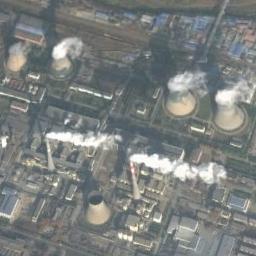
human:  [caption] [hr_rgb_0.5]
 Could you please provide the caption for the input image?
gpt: There are seven thermal power stations here, two of which are thinner and taller than others .

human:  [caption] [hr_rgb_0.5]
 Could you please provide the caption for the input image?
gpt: In the thermal power station there are neatly planned factories and good greenery  There are five cooling towers, Four of which are steaming, and two are smoke stack .

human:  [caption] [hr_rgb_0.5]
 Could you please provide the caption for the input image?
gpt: The thermal power station is next to some buildings with white mist above .

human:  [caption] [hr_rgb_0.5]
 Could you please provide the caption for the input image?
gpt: There are many buildings of different shapes next to the thermal power station .

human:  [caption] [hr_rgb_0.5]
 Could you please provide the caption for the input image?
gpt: There are many buildings and several chimneys on the thermal power station .